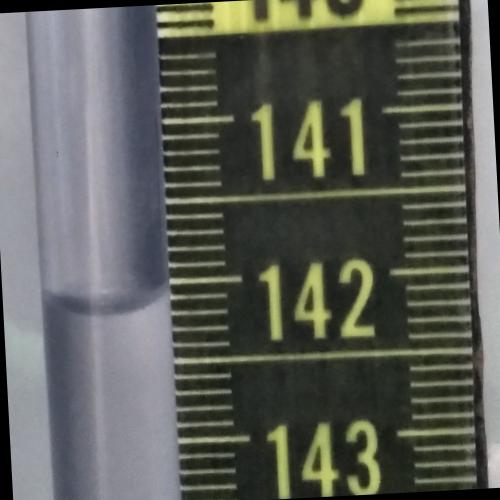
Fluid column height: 142.1 cm